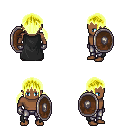
a pixel art fantasy rpg character, male body template, human, dark skin, black cape, metal pants, gold twin-tailed hairstyle, metal gloves, shield, four views (front, back, left, right), 2x2 character sprite sheet, small pixel art, hard edges, no anti-aliasing